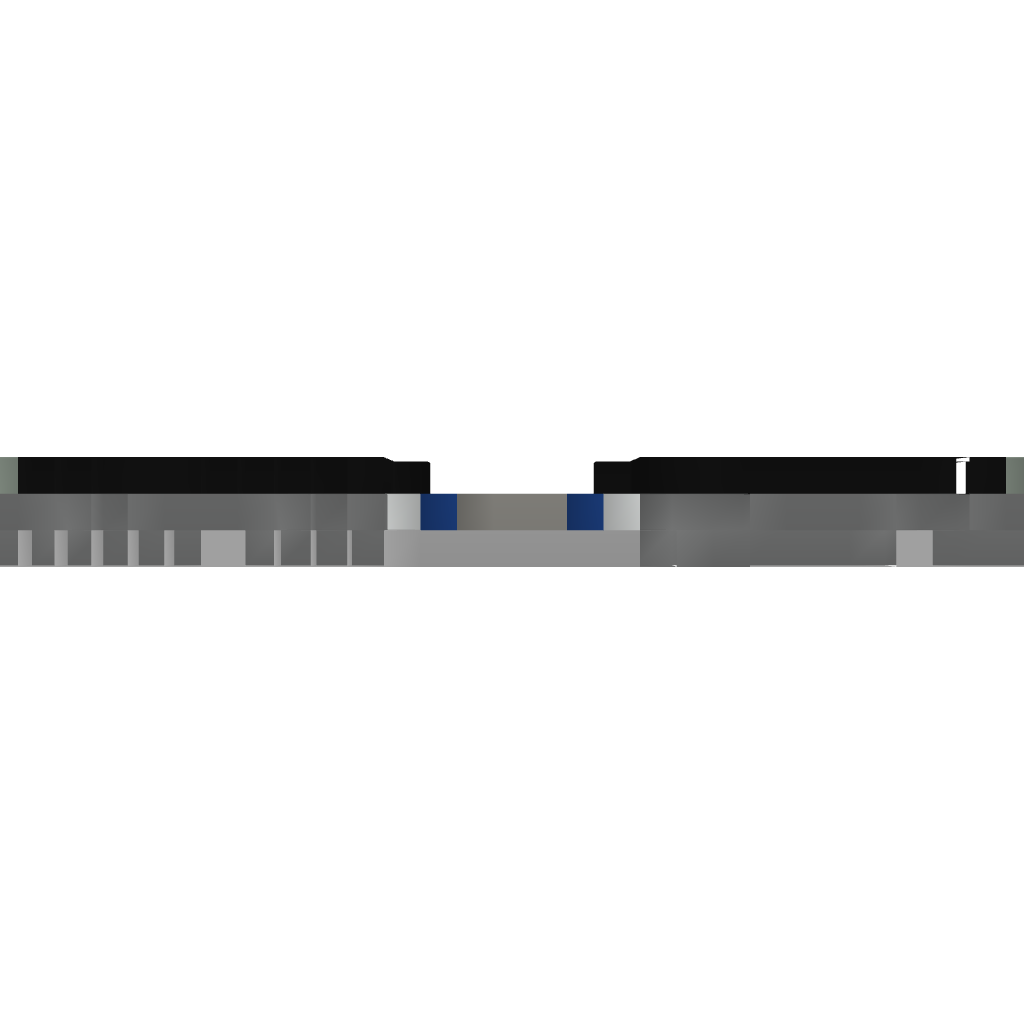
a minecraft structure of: Firework machine!